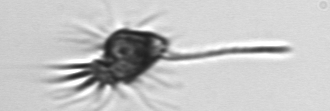
Label: Tontonia_appendiculariformis